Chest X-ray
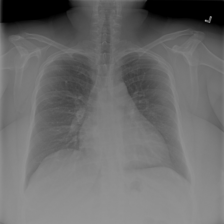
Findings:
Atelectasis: negative
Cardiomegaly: negative
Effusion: negative
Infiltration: negative
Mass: negative
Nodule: negative
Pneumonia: negative
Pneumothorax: negative
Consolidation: negative
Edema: negative
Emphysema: negative
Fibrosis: negative
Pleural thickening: negative
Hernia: negative